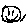
Label: smiley face